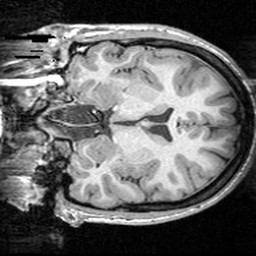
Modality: T1w
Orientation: coronal
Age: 23
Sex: female
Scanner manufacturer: siemens
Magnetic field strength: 3 T
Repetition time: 1.62 s
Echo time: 0.003 s